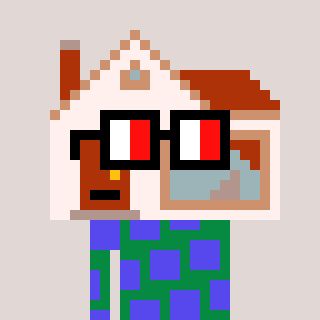
a pixel art character with square glasses with black frames and red eyes, a house-shaped head and a green-colored body on a warm background